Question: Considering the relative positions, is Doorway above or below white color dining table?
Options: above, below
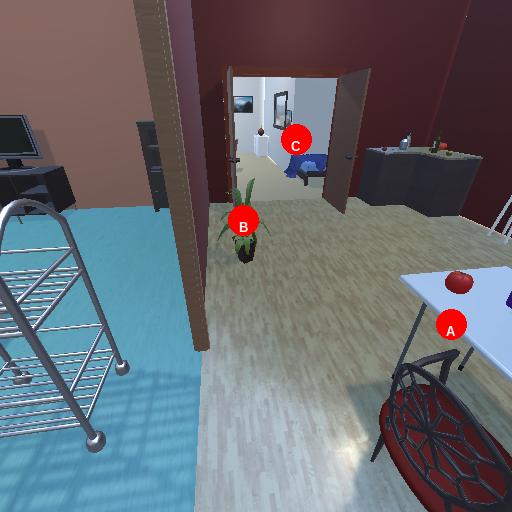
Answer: above